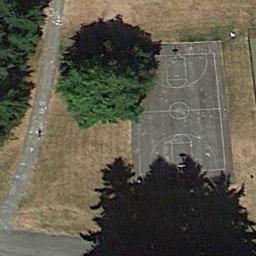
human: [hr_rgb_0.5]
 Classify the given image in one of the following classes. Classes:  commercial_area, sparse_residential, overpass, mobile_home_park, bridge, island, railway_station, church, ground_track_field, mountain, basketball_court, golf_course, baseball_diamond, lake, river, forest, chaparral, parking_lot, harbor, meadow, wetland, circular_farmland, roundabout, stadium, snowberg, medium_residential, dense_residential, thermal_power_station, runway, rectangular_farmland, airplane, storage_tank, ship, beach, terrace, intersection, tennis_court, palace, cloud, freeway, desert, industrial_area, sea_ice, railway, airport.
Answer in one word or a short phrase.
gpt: basketball_court